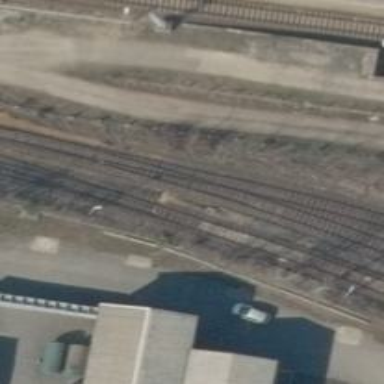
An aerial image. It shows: Railway switch.